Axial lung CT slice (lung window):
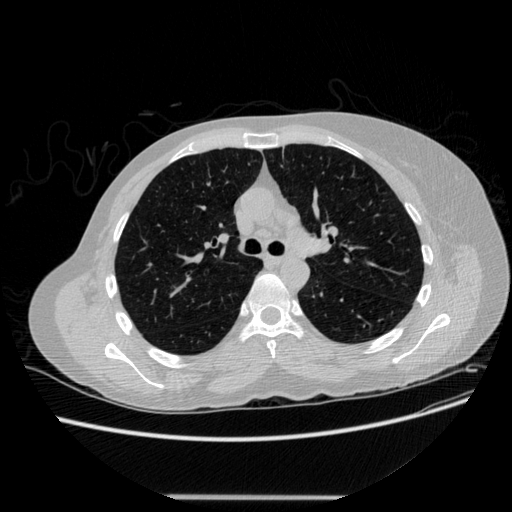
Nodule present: no